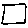
Label: square